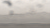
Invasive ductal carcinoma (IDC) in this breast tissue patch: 0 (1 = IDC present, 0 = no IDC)